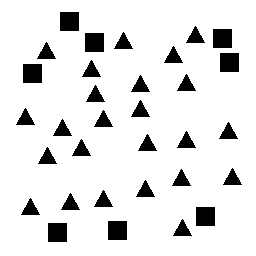
Squares: 8
Triangles: 24
Stars: 0
Total shapes: 32